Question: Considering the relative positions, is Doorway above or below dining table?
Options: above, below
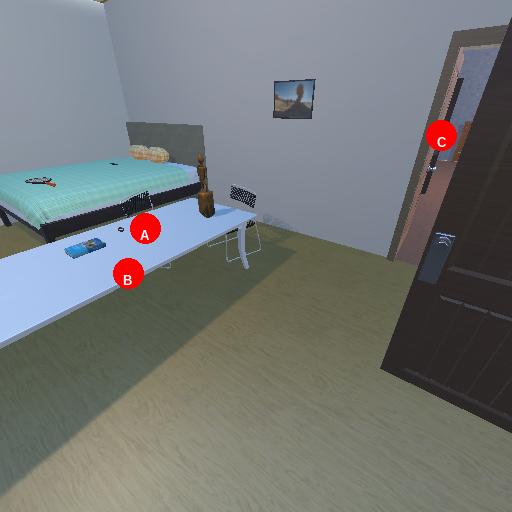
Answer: above